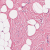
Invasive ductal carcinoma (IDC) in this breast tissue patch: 0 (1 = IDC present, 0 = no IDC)